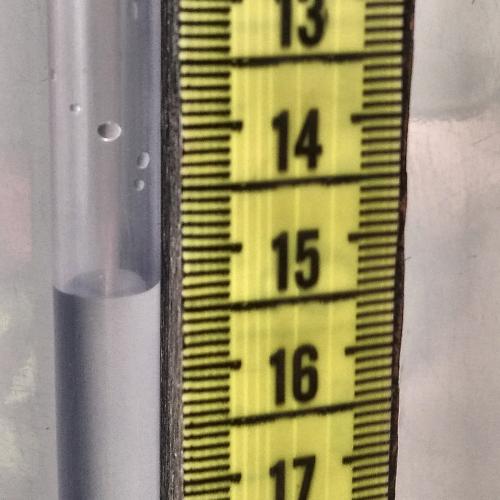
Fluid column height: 15.3 cm